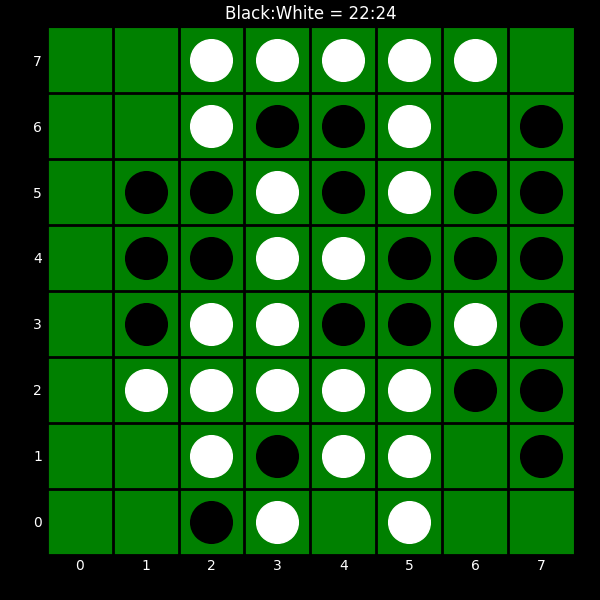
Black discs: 22
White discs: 24